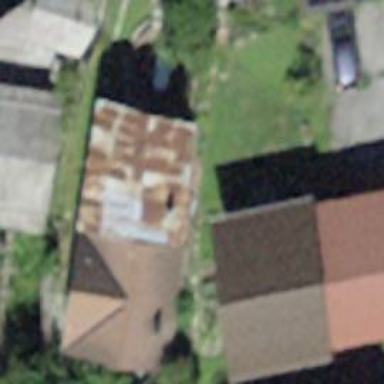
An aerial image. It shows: Simple and straightforward house.